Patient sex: F
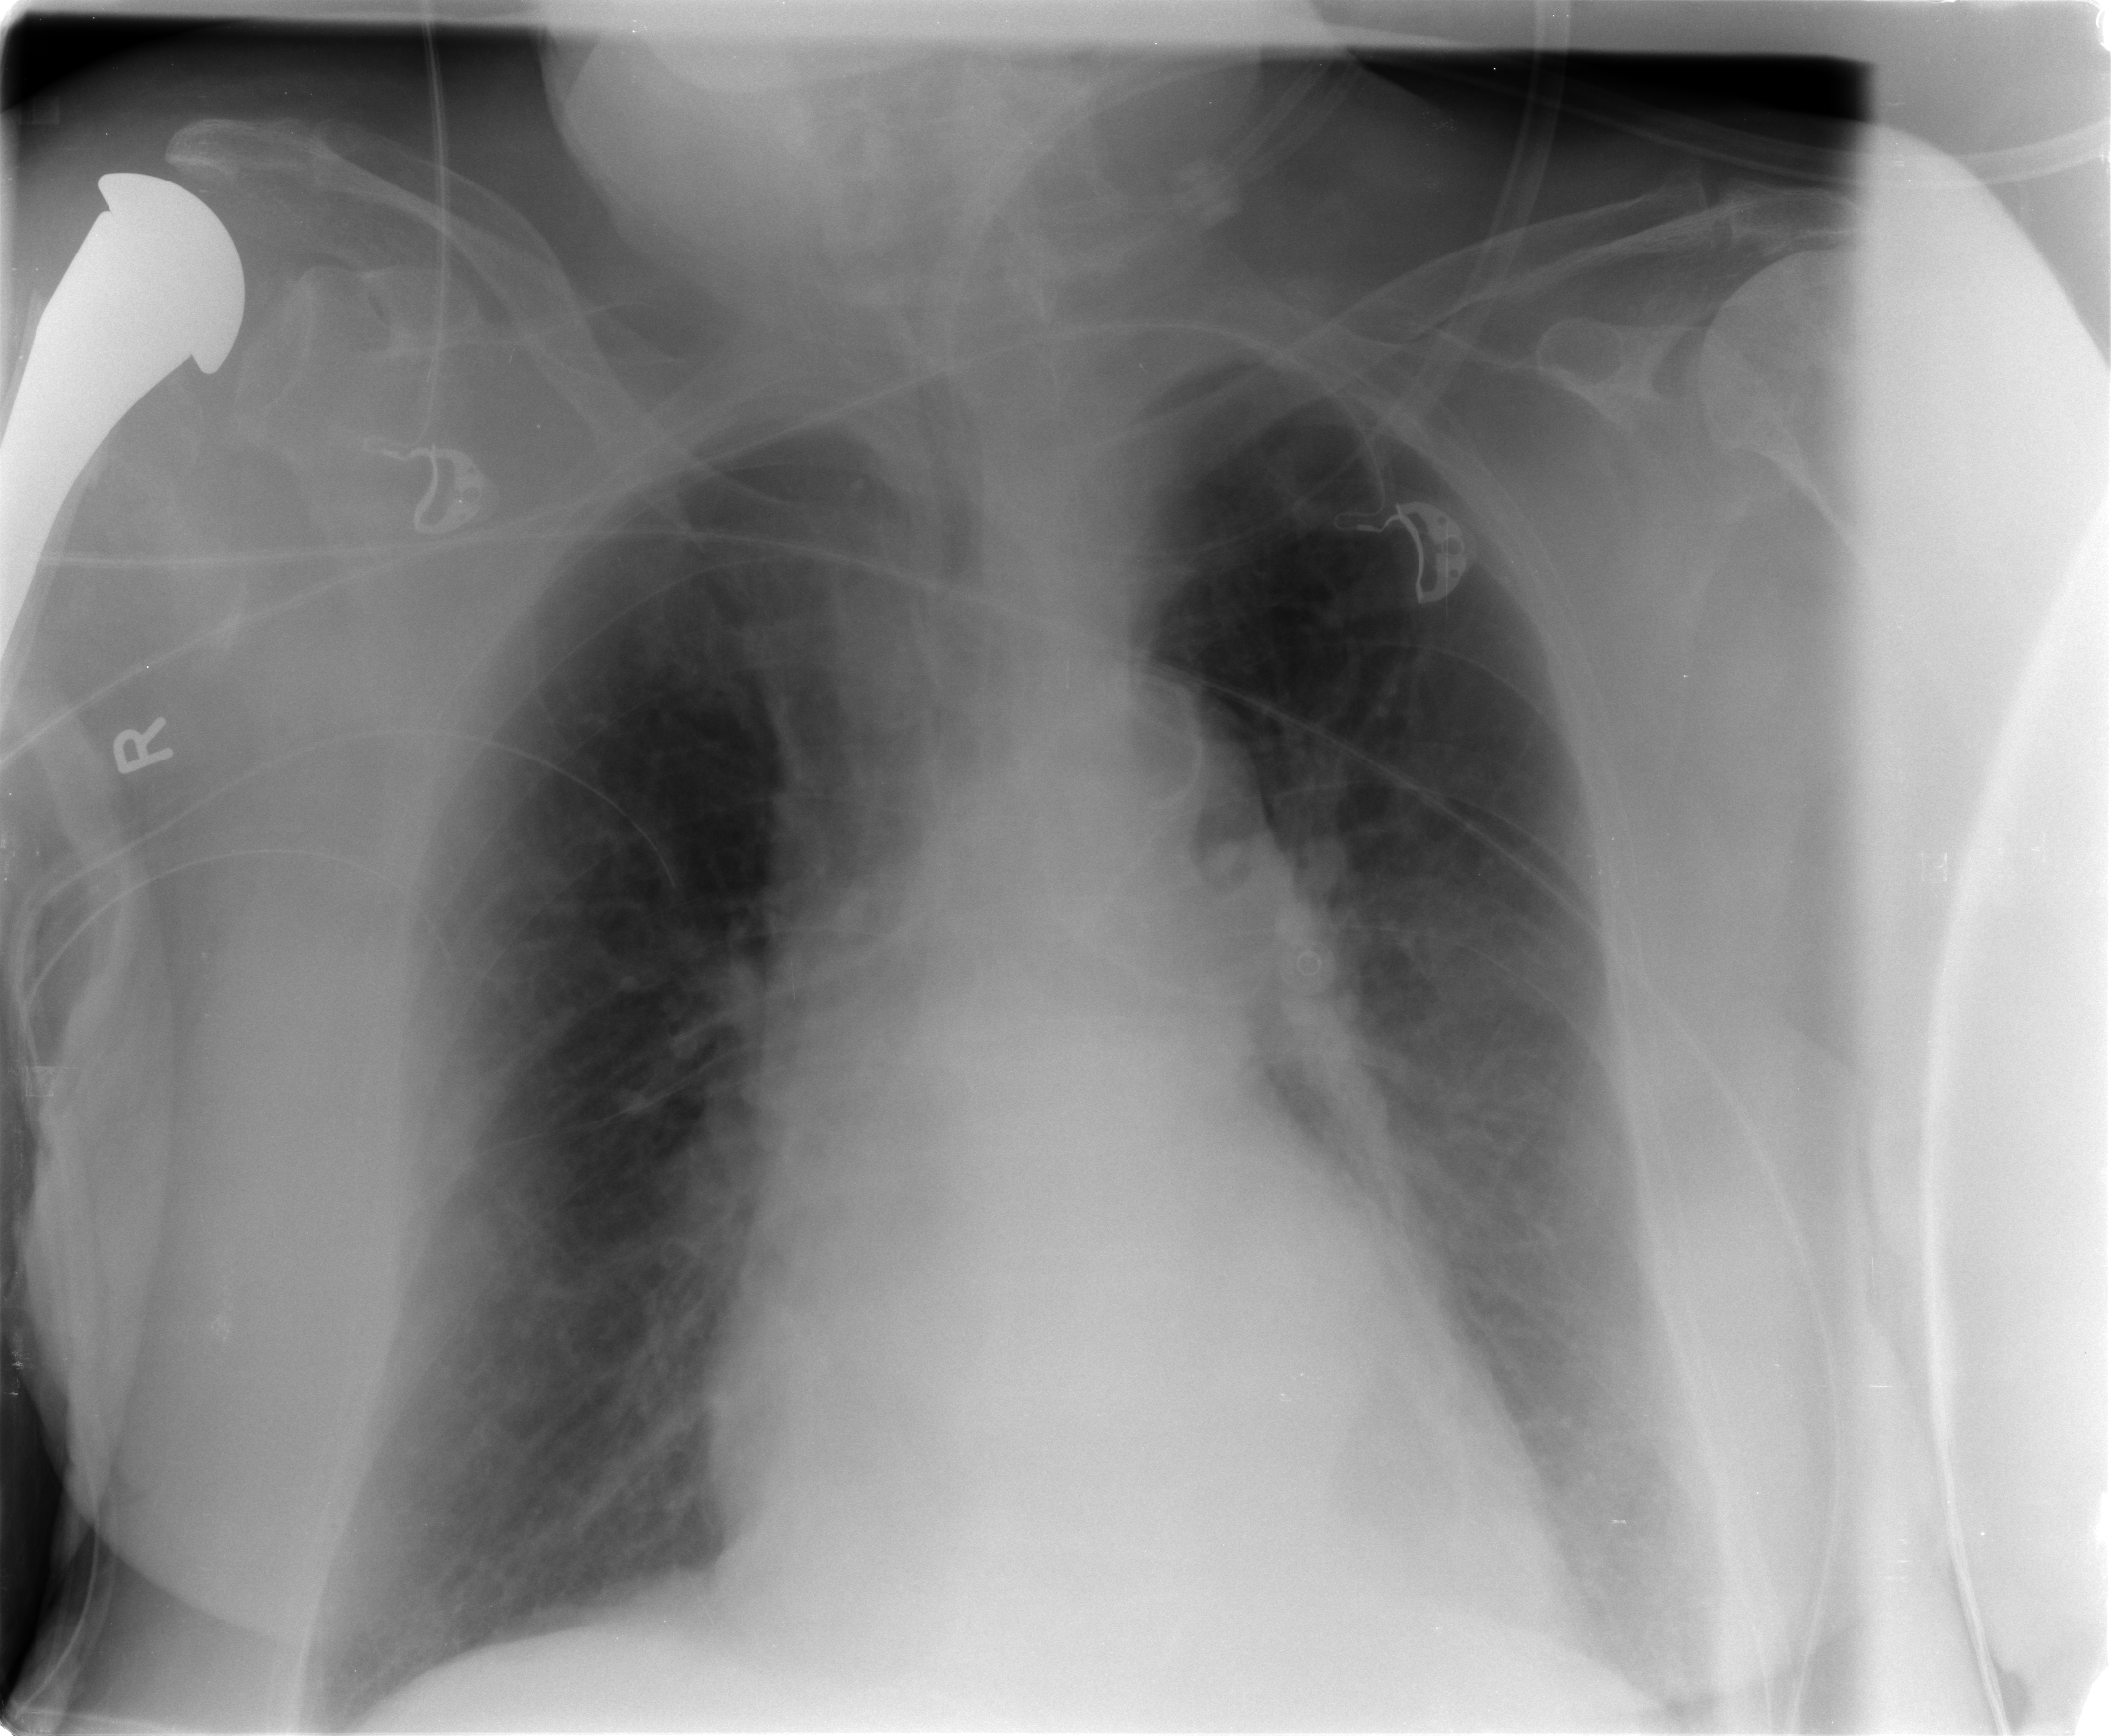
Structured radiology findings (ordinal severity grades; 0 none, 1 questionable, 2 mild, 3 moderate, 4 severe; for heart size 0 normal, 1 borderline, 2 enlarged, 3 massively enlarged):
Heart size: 2
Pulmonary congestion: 2
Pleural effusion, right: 0
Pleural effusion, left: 0
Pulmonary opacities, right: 0
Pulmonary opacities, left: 0
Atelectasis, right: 2
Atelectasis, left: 2